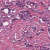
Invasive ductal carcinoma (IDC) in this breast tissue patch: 1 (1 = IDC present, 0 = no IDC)